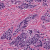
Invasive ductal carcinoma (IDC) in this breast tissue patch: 1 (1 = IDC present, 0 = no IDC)